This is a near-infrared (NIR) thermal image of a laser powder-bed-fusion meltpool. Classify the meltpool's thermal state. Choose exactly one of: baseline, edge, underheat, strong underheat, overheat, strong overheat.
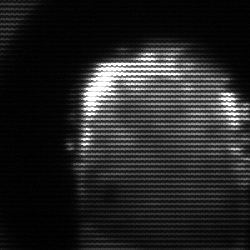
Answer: baseline